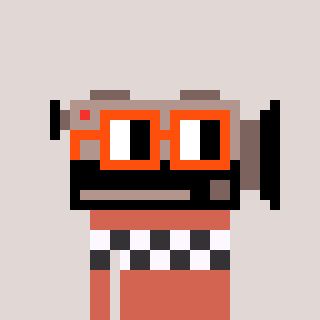
a pixel art character with square orange glasses, a camcorder-shaped head and a peachy-colored body on a warm background